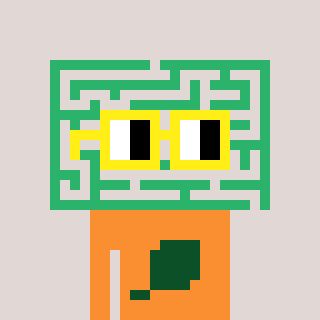
a pixel art character with square yellow glasses, a maze-shaped head and a orange-colored body on a warm background